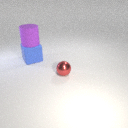
large purple rubber cylinder above large blue rubber cube